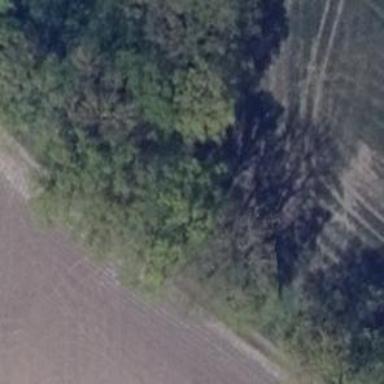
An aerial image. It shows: Row of trees in natural setting.